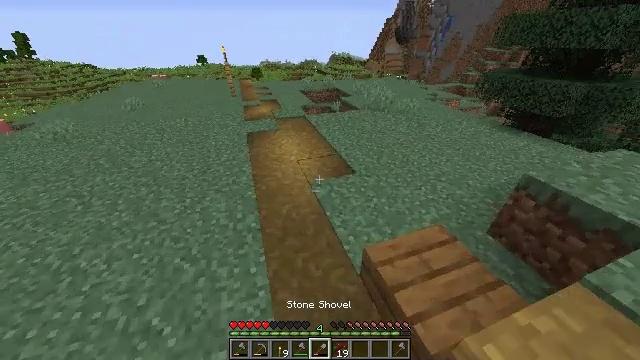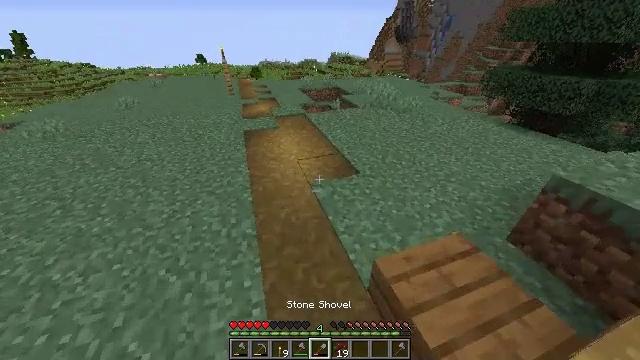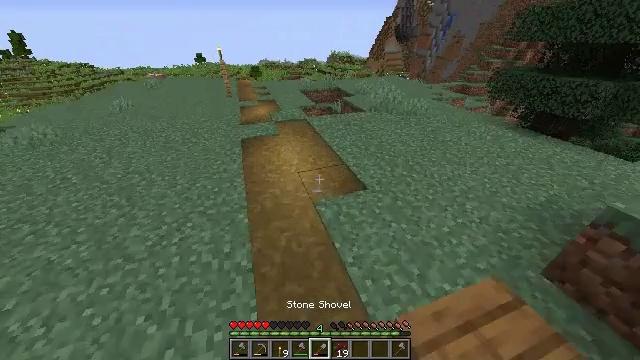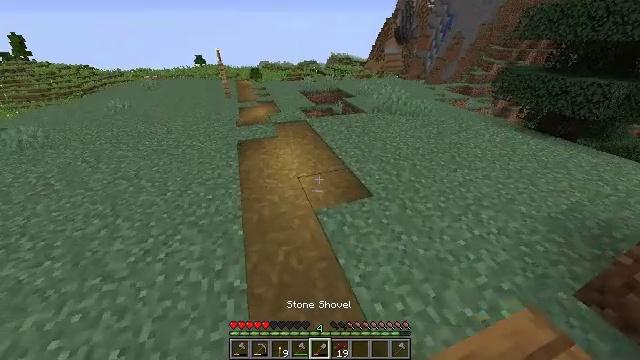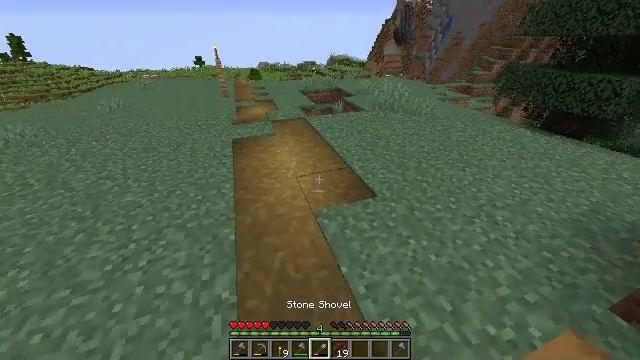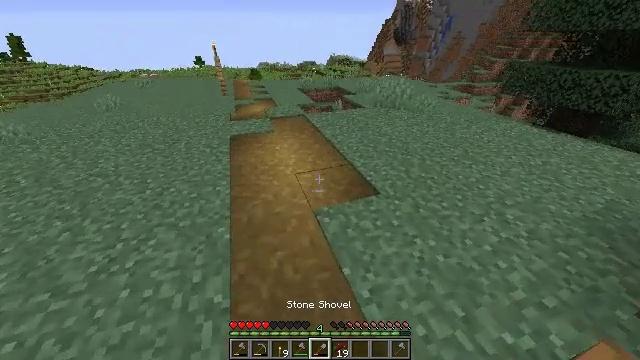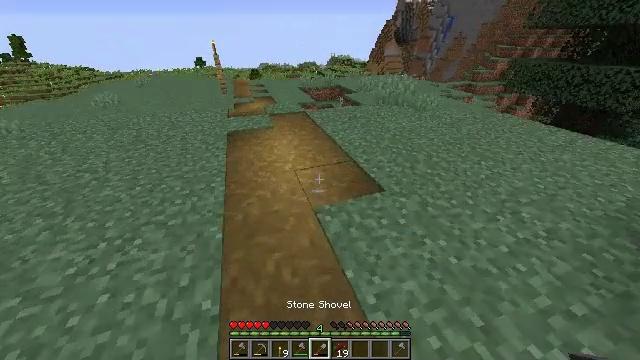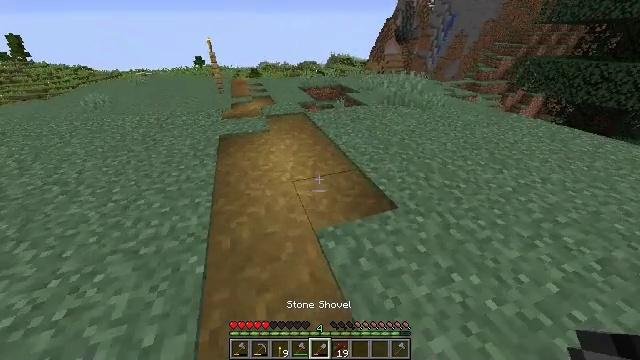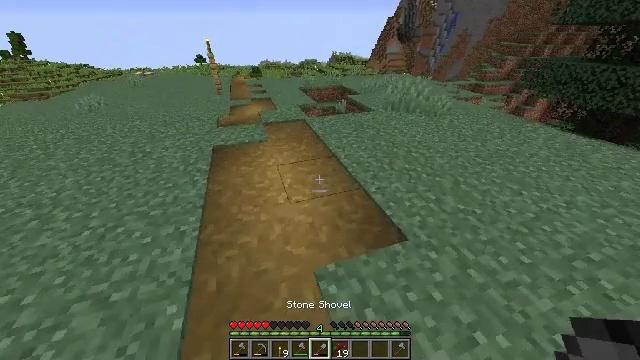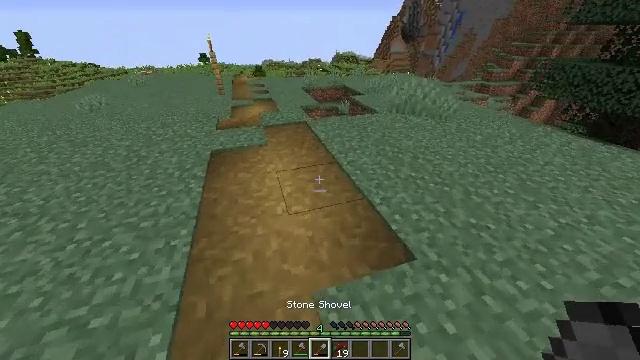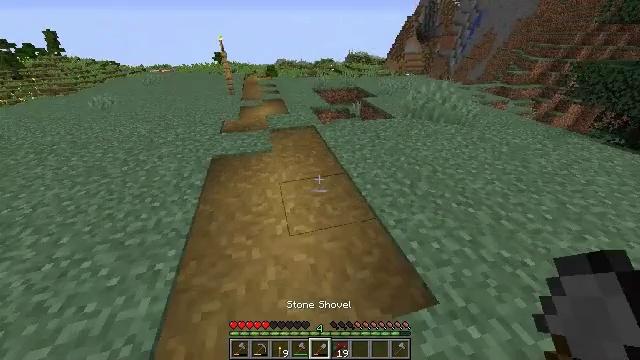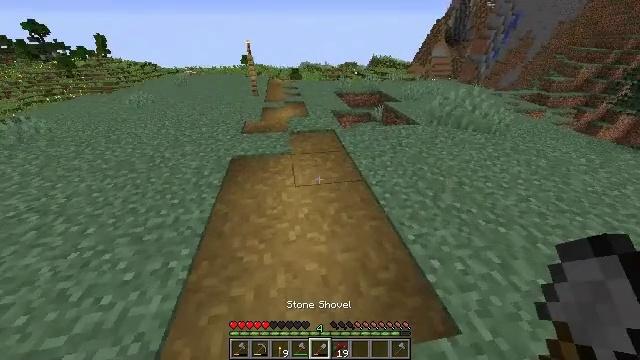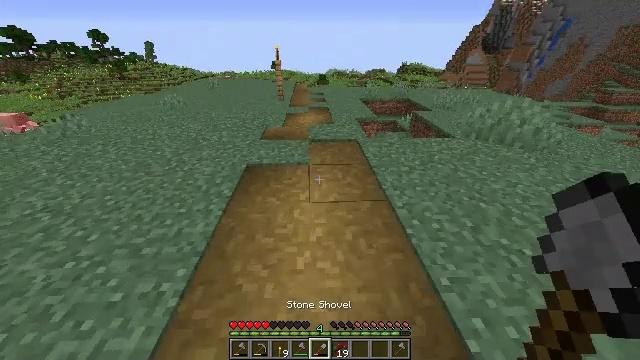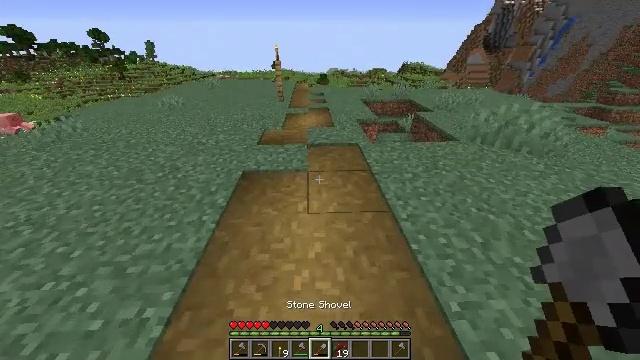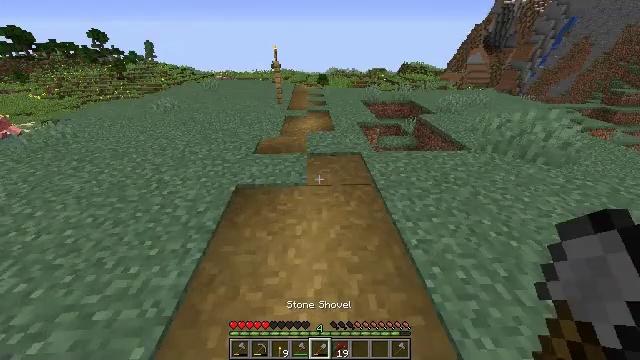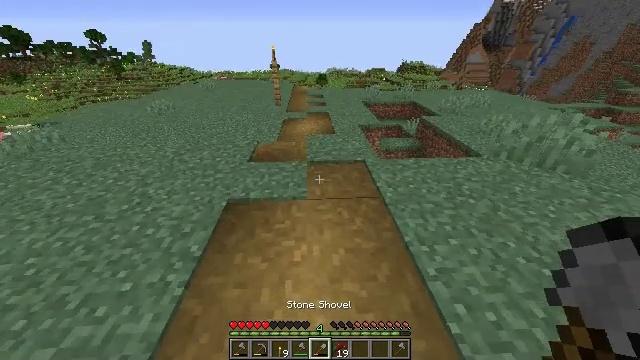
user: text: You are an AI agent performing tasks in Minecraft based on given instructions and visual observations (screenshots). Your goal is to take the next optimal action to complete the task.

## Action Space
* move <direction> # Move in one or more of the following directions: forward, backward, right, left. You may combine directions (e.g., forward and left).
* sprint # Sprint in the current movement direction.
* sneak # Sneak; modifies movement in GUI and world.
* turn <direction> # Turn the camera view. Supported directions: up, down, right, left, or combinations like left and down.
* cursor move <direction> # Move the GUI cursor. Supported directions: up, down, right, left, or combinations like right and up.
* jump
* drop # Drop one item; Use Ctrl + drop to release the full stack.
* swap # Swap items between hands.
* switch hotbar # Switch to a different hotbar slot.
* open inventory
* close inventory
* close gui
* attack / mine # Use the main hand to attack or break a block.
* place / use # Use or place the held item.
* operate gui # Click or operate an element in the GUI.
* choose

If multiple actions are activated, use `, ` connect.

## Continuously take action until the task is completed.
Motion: motion action
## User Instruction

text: Retrieve sunflower in your inventory.
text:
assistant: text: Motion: move forward
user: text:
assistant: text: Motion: move forward
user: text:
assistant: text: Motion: move forward
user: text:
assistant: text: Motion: move forward
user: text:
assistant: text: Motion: move forward
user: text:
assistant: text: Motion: move forward
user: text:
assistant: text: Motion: move forward
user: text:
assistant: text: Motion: move forward
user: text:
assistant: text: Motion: move forward
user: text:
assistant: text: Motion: move forward, turn left
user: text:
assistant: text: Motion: move forward, turn left
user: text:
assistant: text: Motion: move forward, turn left and up
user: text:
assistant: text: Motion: move forward
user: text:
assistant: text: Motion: move forward
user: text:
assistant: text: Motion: move forward
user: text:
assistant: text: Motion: move forward
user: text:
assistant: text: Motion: move forward
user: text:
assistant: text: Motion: move forward
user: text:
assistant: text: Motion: move forward
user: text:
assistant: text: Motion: move forward
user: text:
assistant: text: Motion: move forward
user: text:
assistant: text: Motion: move forward
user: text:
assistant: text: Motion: move forward, switch to hotbar 1
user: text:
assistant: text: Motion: move forward, switch to hotbar 1
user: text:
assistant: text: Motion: move forward, switch to hotbar 1
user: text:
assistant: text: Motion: move forward, switch to hotbar 1
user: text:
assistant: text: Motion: move forward
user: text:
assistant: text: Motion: move forward, jump
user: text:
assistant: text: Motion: move forward, jump
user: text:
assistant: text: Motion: move forward, jump